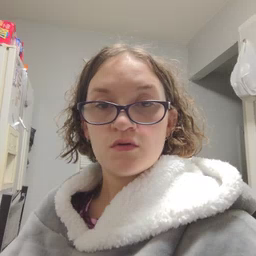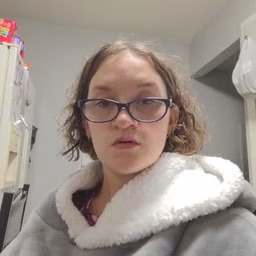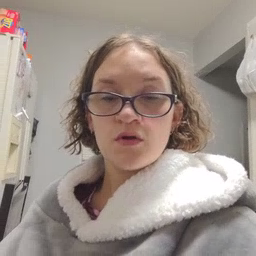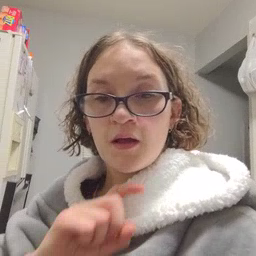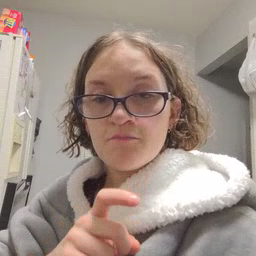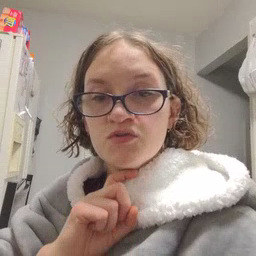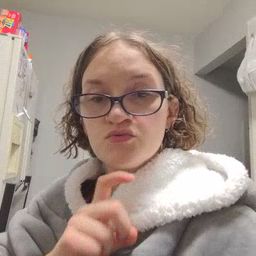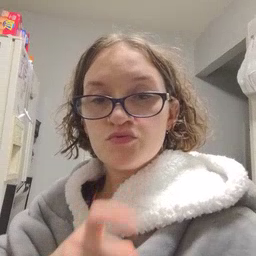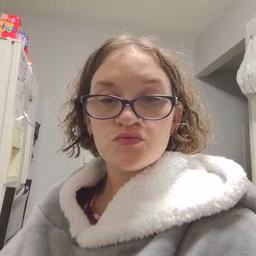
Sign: garbage